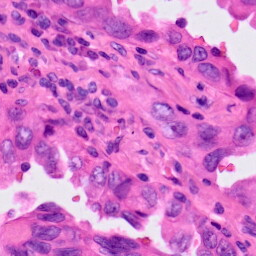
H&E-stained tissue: Lung